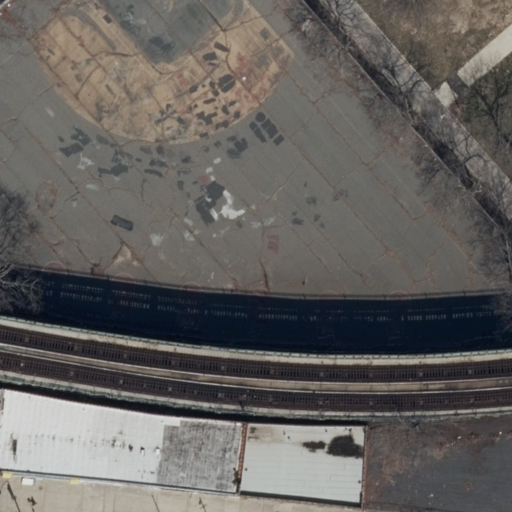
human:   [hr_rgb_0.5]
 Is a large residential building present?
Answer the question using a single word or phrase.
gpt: no

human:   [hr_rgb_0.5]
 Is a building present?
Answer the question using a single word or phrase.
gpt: yes

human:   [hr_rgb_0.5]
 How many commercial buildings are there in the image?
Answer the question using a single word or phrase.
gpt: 0

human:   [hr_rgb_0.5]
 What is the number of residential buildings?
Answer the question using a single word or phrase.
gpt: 5

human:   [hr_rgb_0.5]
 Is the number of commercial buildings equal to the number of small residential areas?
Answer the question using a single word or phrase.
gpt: yes

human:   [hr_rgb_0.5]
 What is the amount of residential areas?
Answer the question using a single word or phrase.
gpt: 1

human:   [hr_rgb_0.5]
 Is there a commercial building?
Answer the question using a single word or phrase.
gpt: no

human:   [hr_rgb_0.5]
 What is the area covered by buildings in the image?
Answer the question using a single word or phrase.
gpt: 547m2

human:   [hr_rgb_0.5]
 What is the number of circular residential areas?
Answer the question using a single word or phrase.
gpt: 0

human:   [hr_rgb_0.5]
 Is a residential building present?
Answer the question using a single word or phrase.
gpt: yes

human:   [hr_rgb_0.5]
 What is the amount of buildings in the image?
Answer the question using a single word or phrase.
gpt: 5

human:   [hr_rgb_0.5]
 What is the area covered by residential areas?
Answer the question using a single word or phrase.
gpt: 477m2

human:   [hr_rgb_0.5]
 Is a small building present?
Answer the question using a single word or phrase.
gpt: yes

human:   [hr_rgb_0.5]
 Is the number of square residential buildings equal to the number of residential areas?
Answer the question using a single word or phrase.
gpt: no

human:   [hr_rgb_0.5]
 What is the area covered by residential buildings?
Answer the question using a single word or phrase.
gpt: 547m2

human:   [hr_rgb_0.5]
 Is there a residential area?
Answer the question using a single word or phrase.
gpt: yes

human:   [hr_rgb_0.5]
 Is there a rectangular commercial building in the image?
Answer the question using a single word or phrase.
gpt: no

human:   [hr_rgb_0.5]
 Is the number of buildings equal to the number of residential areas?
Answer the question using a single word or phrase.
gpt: no

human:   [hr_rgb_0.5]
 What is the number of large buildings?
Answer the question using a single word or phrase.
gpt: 0

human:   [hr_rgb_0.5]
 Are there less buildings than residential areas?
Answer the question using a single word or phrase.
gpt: no

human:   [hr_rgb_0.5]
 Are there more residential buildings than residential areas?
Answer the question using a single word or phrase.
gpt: yes

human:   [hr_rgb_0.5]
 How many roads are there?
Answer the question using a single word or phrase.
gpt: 0

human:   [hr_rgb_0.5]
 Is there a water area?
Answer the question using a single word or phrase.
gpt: no

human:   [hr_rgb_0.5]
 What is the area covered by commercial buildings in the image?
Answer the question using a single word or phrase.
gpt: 0m2

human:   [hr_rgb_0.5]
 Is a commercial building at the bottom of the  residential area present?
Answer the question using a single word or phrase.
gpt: no

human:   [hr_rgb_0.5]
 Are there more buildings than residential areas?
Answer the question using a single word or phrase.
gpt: yes

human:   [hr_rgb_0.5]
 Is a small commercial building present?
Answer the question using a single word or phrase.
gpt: no

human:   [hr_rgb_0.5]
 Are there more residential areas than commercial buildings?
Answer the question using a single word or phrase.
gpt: yes

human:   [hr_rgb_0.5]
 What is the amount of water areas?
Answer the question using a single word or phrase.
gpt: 0

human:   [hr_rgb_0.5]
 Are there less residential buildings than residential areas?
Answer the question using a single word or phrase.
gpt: no

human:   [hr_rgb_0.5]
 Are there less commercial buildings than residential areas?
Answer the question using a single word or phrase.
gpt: yes

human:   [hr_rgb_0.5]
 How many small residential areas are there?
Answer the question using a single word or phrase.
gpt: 0

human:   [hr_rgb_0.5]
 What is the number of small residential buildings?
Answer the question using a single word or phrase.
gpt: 3

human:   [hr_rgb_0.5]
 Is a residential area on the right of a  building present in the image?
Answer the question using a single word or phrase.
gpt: yes

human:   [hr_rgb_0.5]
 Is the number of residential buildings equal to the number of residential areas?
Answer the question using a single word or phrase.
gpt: no

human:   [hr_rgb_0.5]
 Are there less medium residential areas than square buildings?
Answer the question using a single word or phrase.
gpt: no

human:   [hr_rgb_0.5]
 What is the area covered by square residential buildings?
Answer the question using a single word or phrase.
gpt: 0m2

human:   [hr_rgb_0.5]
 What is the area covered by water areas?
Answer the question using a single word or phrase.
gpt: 0m2

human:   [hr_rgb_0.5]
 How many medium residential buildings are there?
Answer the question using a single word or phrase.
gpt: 2

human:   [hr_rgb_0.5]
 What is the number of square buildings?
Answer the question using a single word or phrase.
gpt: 0

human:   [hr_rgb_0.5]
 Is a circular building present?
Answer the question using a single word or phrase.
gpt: no

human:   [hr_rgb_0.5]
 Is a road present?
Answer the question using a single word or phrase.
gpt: no

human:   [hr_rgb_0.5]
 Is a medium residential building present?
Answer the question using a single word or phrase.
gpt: yes

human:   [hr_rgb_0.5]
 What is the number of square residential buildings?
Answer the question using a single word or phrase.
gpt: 0

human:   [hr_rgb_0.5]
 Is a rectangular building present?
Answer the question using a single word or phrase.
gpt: yes

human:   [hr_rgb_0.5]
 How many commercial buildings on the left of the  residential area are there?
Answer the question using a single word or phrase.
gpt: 0

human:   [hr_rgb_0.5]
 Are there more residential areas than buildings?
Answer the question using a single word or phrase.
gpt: no

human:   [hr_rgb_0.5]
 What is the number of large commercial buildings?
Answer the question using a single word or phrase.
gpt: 0

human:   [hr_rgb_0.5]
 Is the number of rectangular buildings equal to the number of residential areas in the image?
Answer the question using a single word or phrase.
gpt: no

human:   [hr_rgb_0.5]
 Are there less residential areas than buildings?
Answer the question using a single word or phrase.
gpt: yes

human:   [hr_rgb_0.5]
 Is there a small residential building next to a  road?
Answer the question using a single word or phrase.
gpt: no

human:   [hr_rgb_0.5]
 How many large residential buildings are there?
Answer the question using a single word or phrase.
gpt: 0

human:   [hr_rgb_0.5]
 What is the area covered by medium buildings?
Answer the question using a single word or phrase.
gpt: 399m2

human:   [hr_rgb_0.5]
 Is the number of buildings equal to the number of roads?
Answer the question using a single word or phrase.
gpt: no

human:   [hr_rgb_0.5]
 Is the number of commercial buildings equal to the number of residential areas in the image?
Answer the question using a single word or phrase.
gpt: no

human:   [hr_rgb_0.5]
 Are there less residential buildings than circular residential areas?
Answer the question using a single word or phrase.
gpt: no

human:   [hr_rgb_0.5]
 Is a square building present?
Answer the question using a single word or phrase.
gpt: no

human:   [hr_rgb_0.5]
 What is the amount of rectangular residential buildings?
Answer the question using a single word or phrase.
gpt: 5

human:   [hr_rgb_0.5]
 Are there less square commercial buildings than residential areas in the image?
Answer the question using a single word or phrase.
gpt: yes

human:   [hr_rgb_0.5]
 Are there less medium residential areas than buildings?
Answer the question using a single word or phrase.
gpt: yes

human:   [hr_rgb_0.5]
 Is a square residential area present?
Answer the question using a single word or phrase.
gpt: no

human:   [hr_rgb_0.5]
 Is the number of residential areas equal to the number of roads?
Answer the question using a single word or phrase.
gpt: no

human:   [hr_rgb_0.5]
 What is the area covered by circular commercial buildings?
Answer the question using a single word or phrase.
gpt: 0m2

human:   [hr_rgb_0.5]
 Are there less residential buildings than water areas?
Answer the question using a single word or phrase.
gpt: no